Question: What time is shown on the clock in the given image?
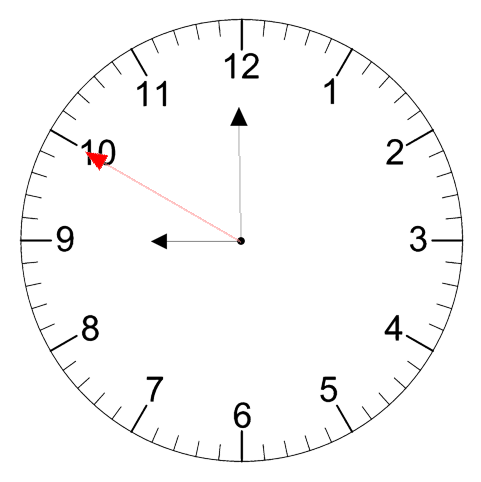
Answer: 08:59:50